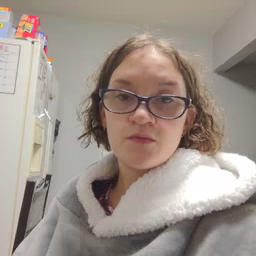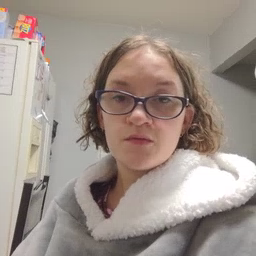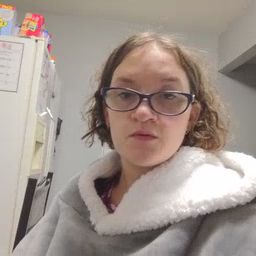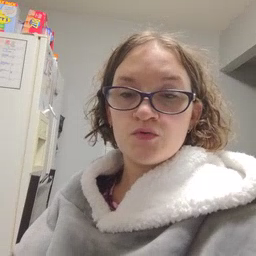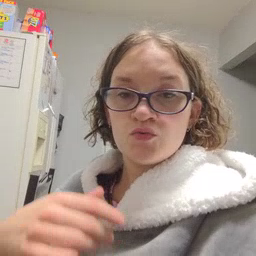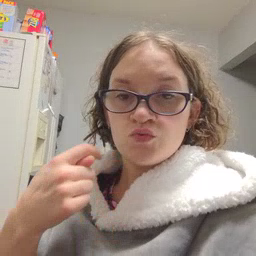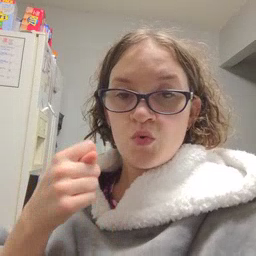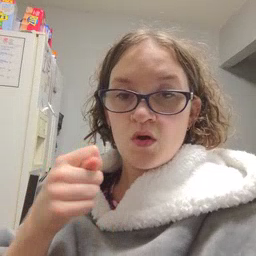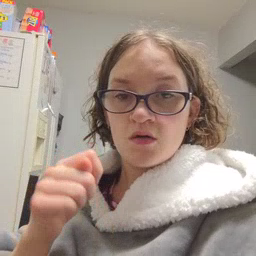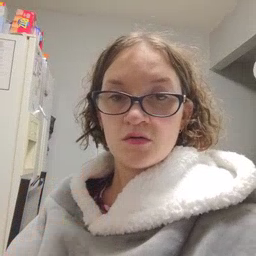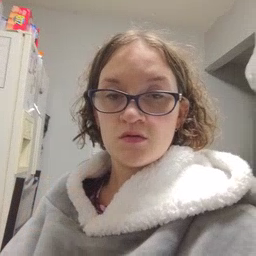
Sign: toy